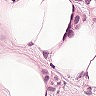
Metastatic tissue present: yes